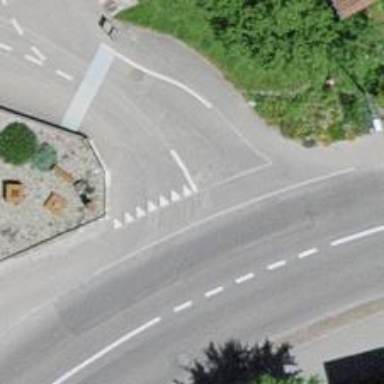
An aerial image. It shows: Road with "give way" sign.